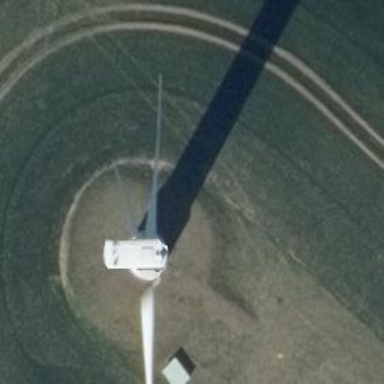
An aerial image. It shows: Wind generator with horizontal axis. The generator is wind turbine.